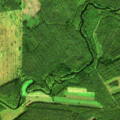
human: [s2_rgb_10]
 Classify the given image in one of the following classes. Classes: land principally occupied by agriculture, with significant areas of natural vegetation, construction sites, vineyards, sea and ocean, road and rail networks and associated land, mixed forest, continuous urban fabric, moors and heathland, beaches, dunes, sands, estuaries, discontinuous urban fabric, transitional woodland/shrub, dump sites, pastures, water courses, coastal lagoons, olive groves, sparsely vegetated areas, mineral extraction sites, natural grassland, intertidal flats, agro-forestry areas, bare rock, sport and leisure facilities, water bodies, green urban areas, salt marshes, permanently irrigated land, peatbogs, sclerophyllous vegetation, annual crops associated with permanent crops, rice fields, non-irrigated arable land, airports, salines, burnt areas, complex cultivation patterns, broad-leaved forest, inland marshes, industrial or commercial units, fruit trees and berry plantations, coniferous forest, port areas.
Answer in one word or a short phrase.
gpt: pastures, coniferous forest, mixed forest, transitional woodland/shrub